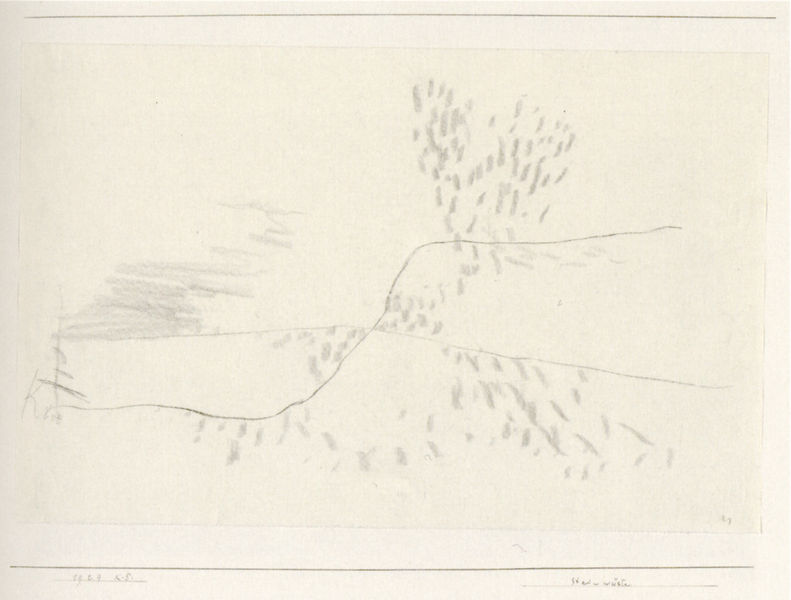
Titel: Steinwüste, 1929, 15
Künstler: Paul Klee
Standort: Bern
Institution: Zentrum Paul Klee
Schlagwörter: berg, himmel, meer, schatten, weiß, wolken, grau, schwarz, skizze, zeichnung, hügel, vögel, blatt, schrift, papier, linien, rand, striche, punkte, linie, kohle, schraffur, strich, punkt, bleistift, schnittpunkt